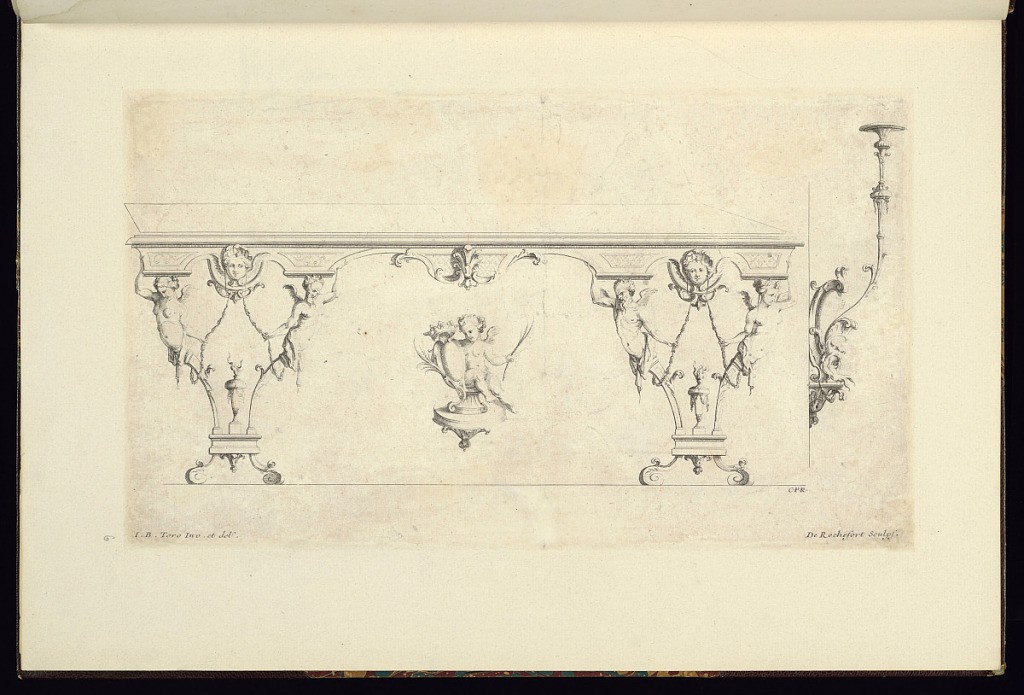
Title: Table and Wall Bracket Designs
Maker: Jean-Bernard Turreau, French, 1672 - 1731
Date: ca. 1716
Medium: Etching on laid paper
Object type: Print
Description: Table (center) and wall bracket (right) designs featuring a putto holding a crowned cartouche and palm leaves, herms, vases, masks (mascarons), feathers, diaper, and rosette pattern, c-scrolls, scrolling leaves (rinceaux), and fleurons. The plate is signed.